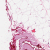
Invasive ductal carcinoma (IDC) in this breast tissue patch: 0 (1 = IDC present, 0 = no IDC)